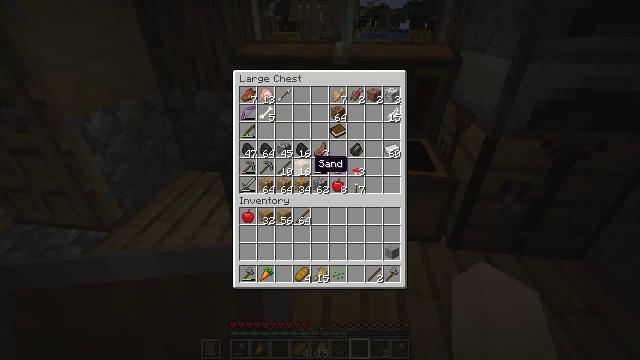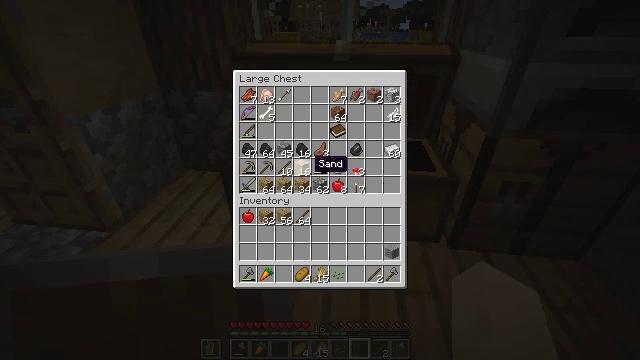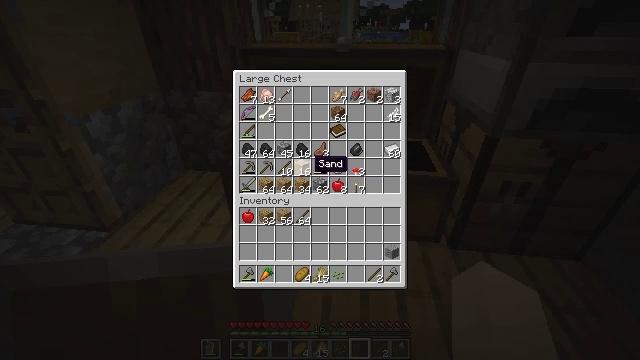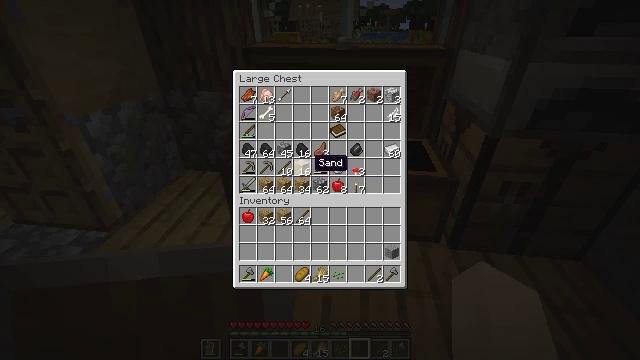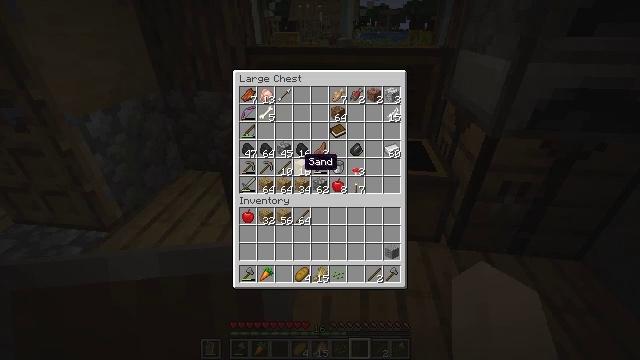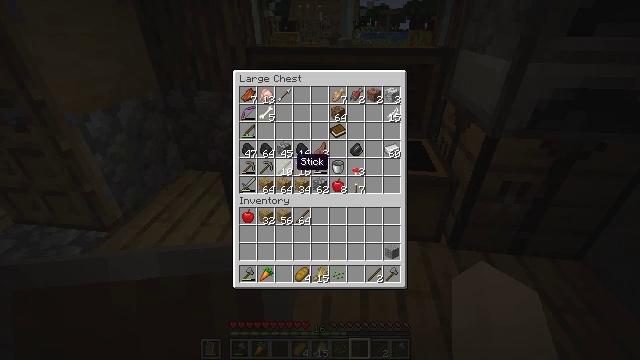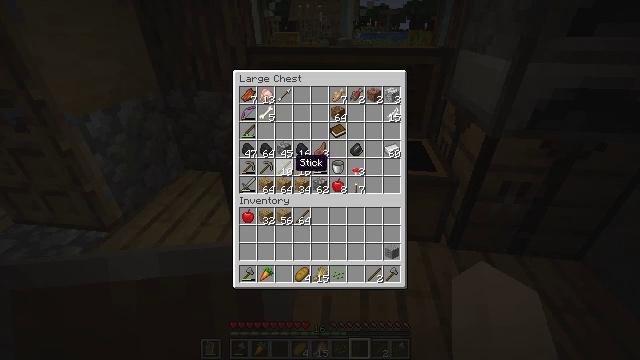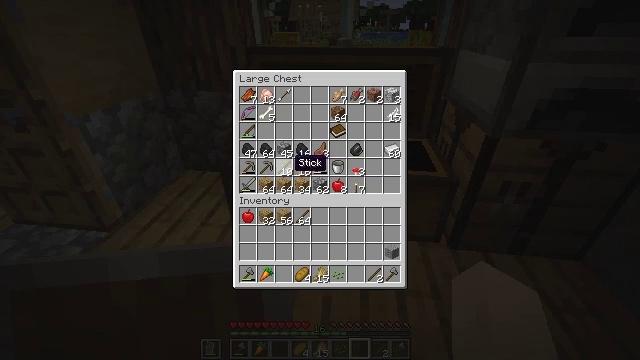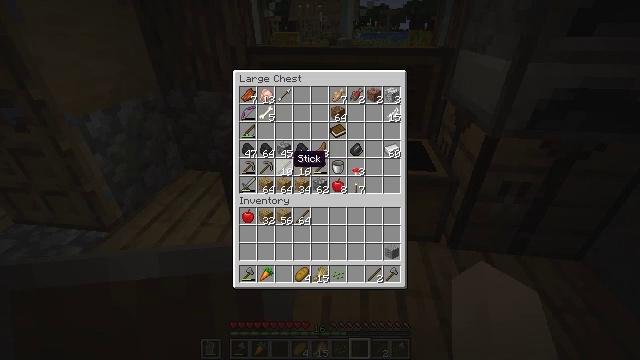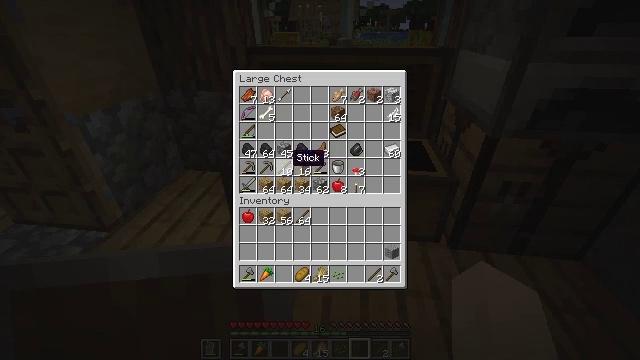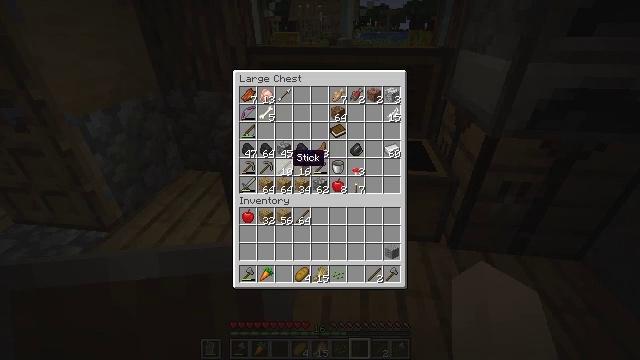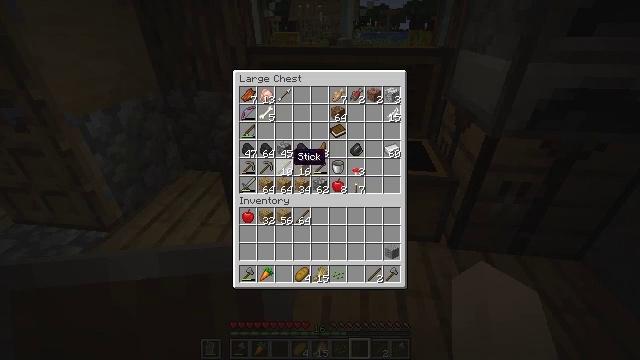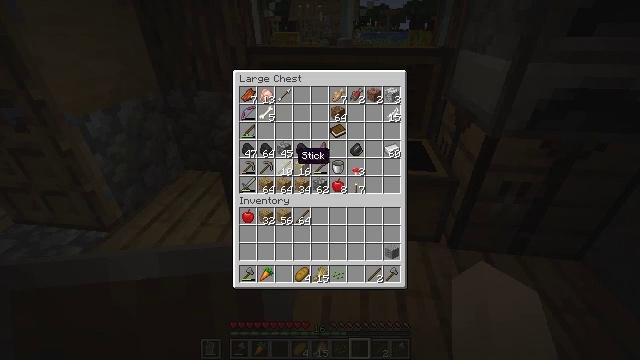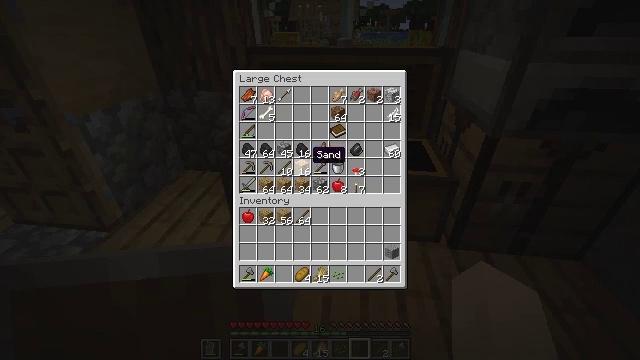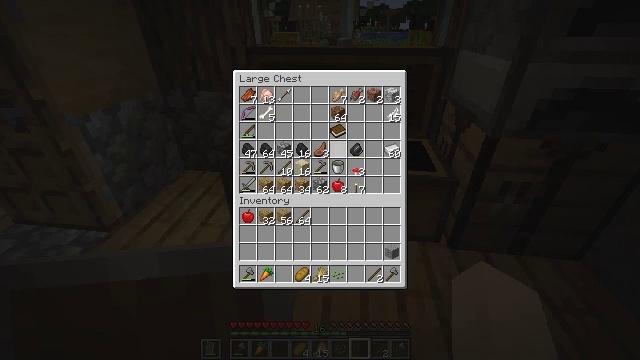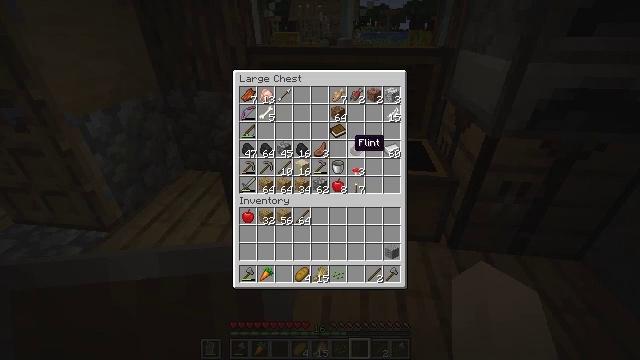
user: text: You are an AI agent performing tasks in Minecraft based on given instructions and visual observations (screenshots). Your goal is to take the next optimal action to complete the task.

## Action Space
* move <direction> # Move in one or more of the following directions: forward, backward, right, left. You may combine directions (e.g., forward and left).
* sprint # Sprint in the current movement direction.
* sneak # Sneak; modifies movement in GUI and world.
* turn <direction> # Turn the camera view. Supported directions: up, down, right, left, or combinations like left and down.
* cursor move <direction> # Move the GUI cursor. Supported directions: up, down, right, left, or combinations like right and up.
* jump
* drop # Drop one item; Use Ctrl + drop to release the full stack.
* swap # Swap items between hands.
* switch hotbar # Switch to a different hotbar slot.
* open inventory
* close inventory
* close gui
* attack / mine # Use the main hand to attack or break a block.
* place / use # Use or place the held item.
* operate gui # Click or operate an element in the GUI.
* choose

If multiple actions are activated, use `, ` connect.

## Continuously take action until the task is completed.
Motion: motion action
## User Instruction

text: Get planks and sticks to craft an oak fence.
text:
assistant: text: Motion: no_op
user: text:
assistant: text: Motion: no_op
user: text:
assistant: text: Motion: no_op
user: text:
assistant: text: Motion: cursor move left
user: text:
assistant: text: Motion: cursor move left
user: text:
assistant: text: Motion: no_op
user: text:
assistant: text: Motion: no_op
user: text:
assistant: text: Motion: no_op
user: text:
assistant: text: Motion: no_op
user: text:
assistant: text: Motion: no_op
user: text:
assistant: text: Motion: no_op
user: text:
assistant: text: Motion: no_op
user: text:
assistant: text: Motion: cursor move right
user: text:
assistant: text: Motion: cursor move right
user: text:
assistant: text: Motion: cursor move right
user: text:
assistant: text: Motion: no_op
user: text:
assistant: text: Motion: no_op
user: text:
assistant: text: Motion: no_op
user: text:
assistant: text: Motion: no_op
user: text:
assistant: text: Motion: no_op
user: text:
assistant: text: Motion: no_op
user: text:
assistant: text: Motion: no_op
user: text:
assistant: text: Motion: no_op
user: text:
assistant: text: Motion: cursor move left
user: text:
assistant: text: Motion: cursor move left
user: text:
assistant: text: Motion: no_op
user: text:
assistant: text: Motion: cursor move left
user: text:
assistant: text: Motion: no_op
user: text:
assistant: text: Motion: cursor move left
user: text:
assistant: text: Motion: no_op